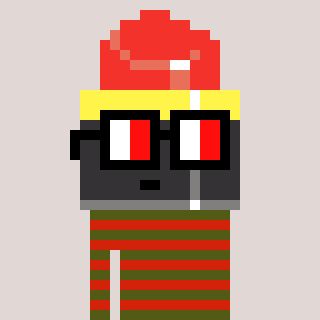
a pixel art character with square glasses with black frames and red eyes, a lipstick-shaped head and a red-colored body on a warm background